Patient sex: M
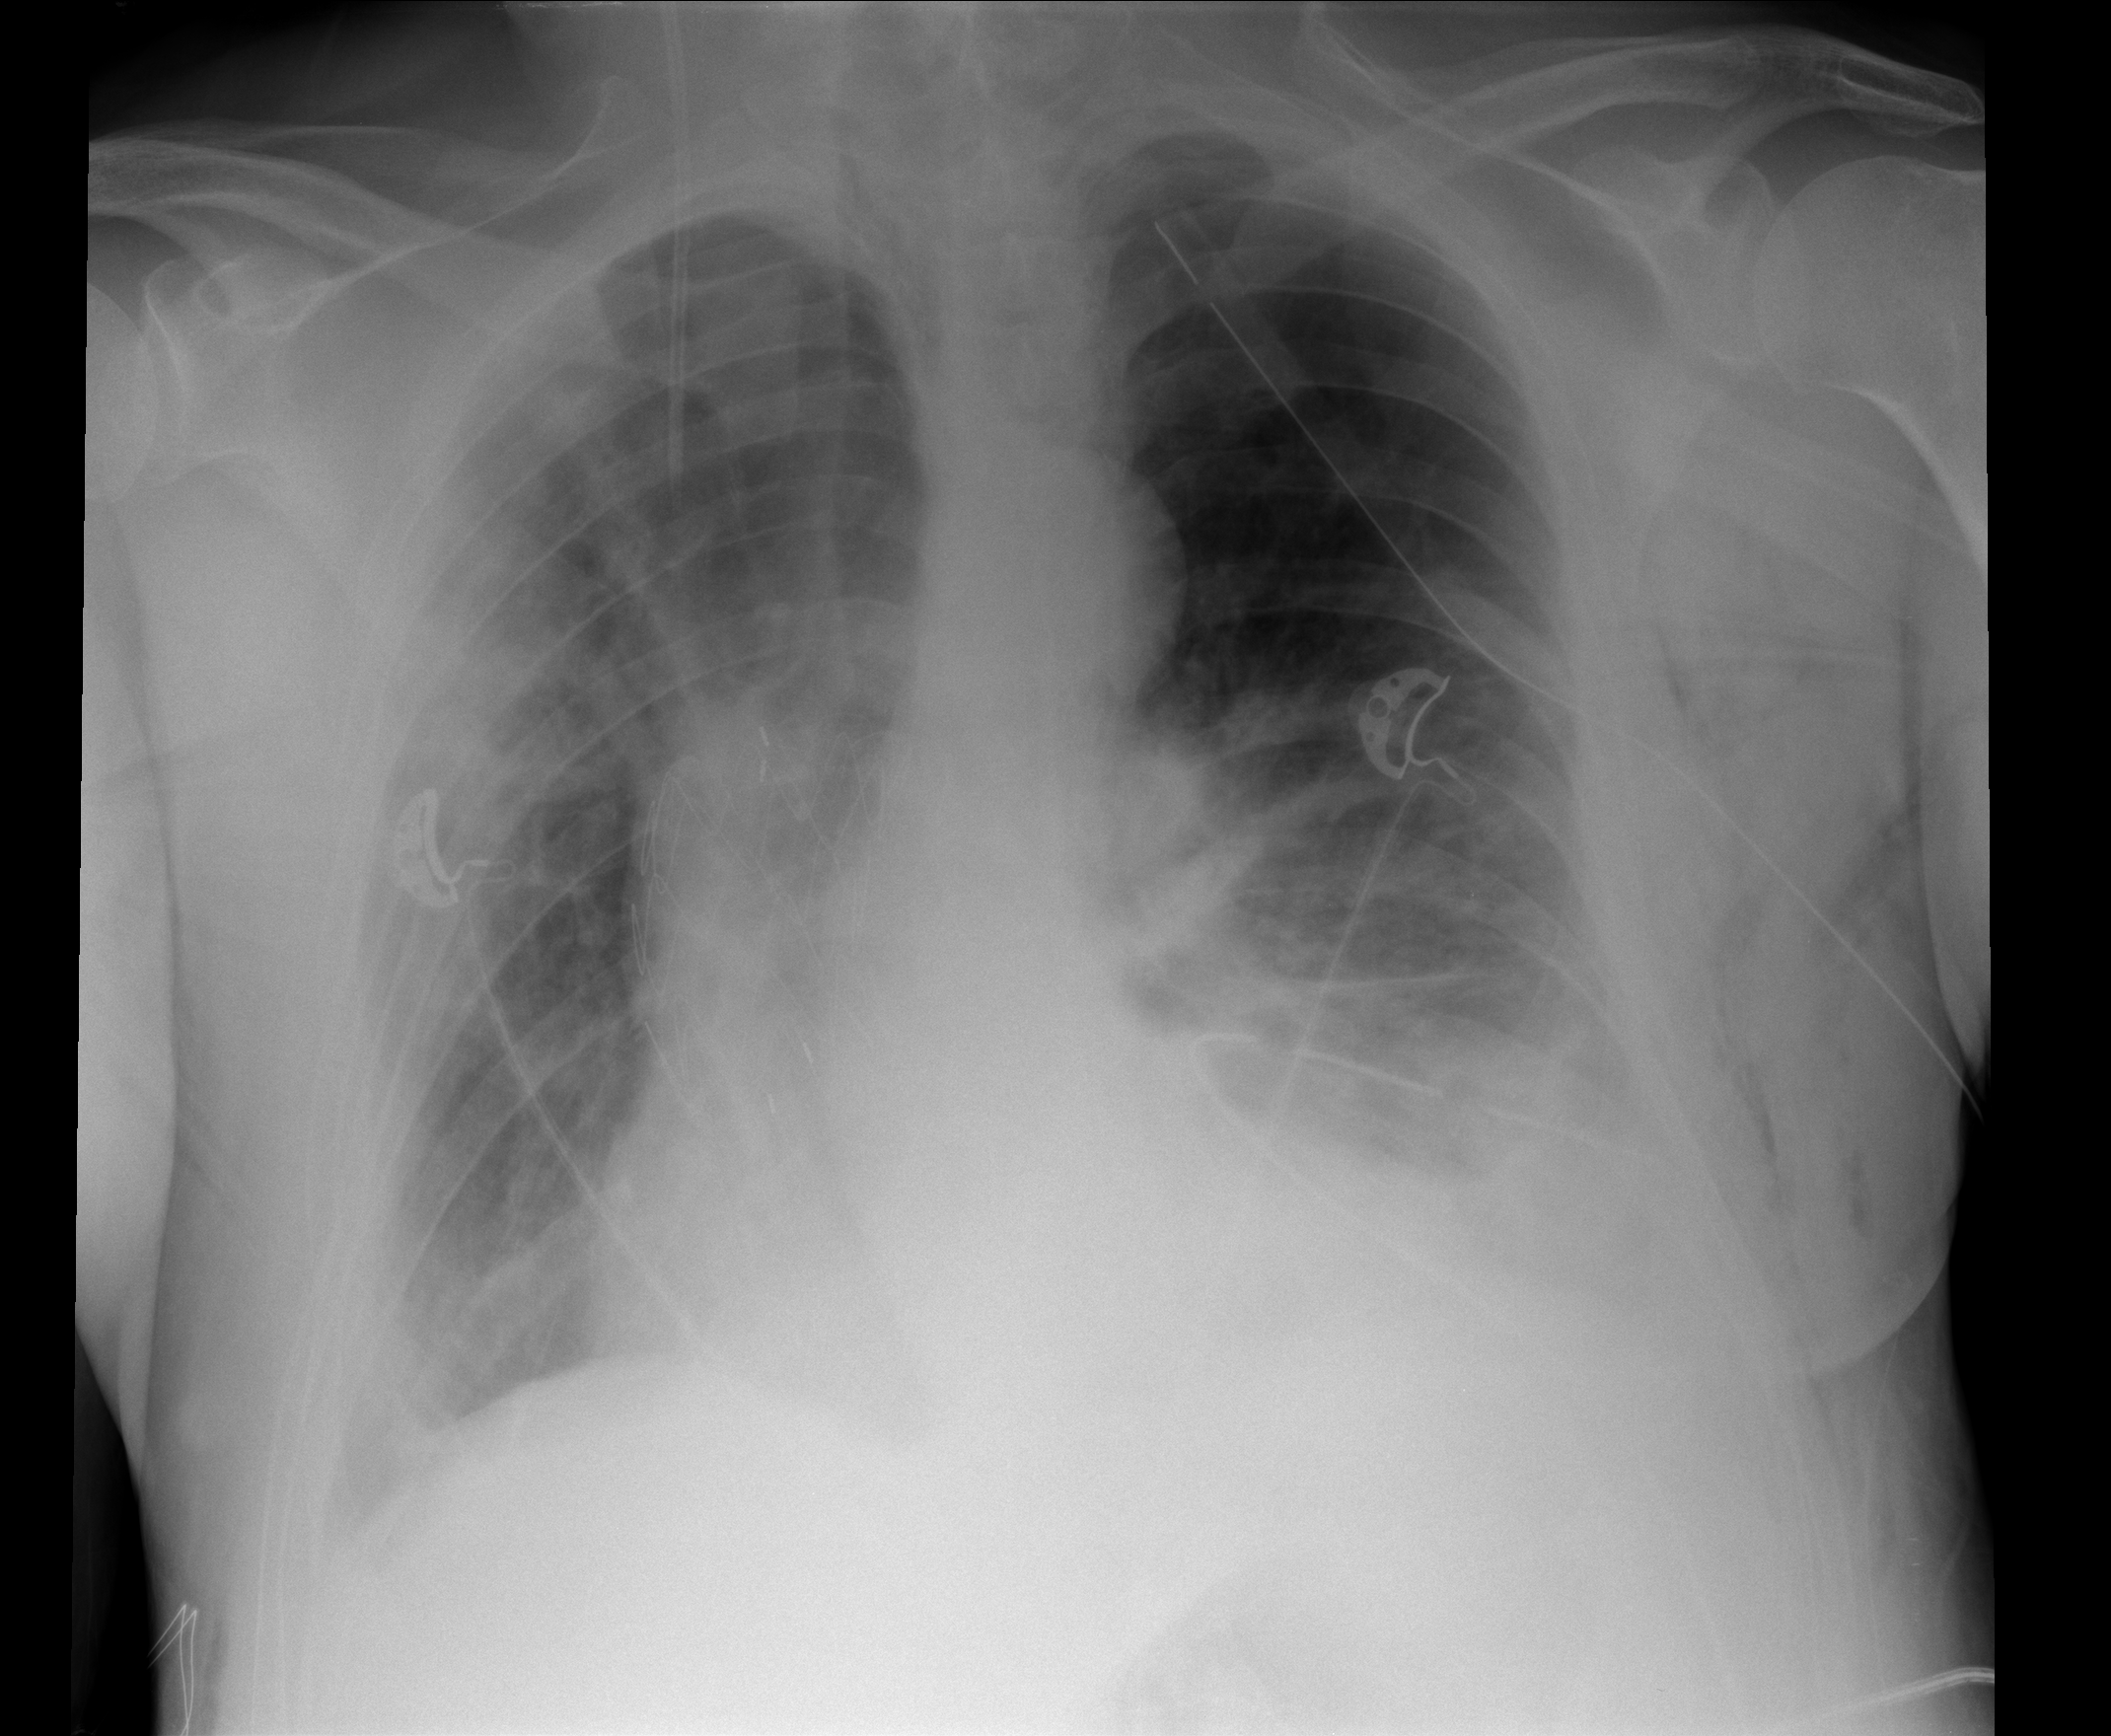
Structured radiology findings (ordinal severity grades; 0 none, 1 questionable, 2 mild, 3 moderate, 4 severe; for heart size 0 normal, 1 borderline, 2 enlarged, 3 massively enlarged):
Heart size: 0
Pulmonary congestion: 0
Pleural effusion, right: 2
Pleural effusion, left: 2
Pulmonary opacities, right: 3
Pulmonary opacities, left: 0
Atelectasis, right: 3
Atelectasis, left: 2